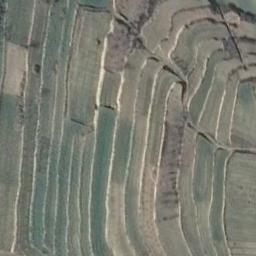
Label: terrace